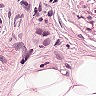
Metastatic tissue present: yes